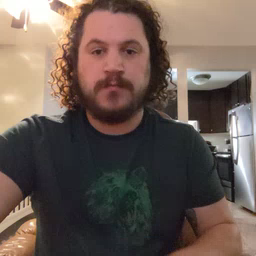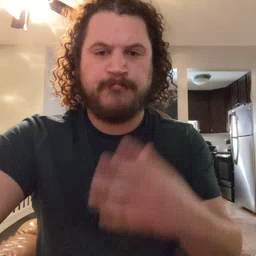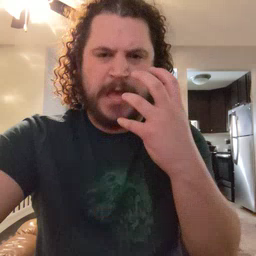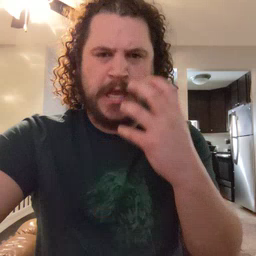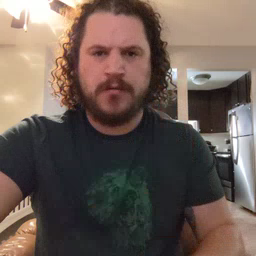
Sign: mad